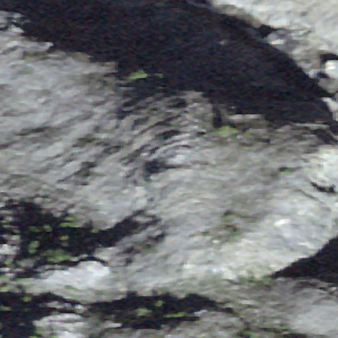
Label: other